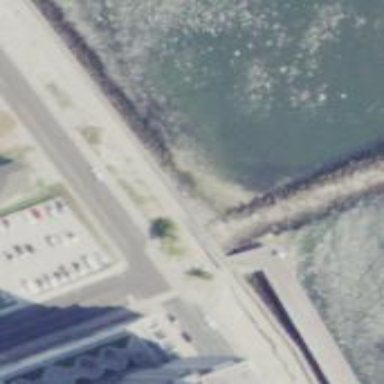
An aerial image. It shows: Breakwater structure.